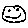
Label: smiley face